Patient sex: M
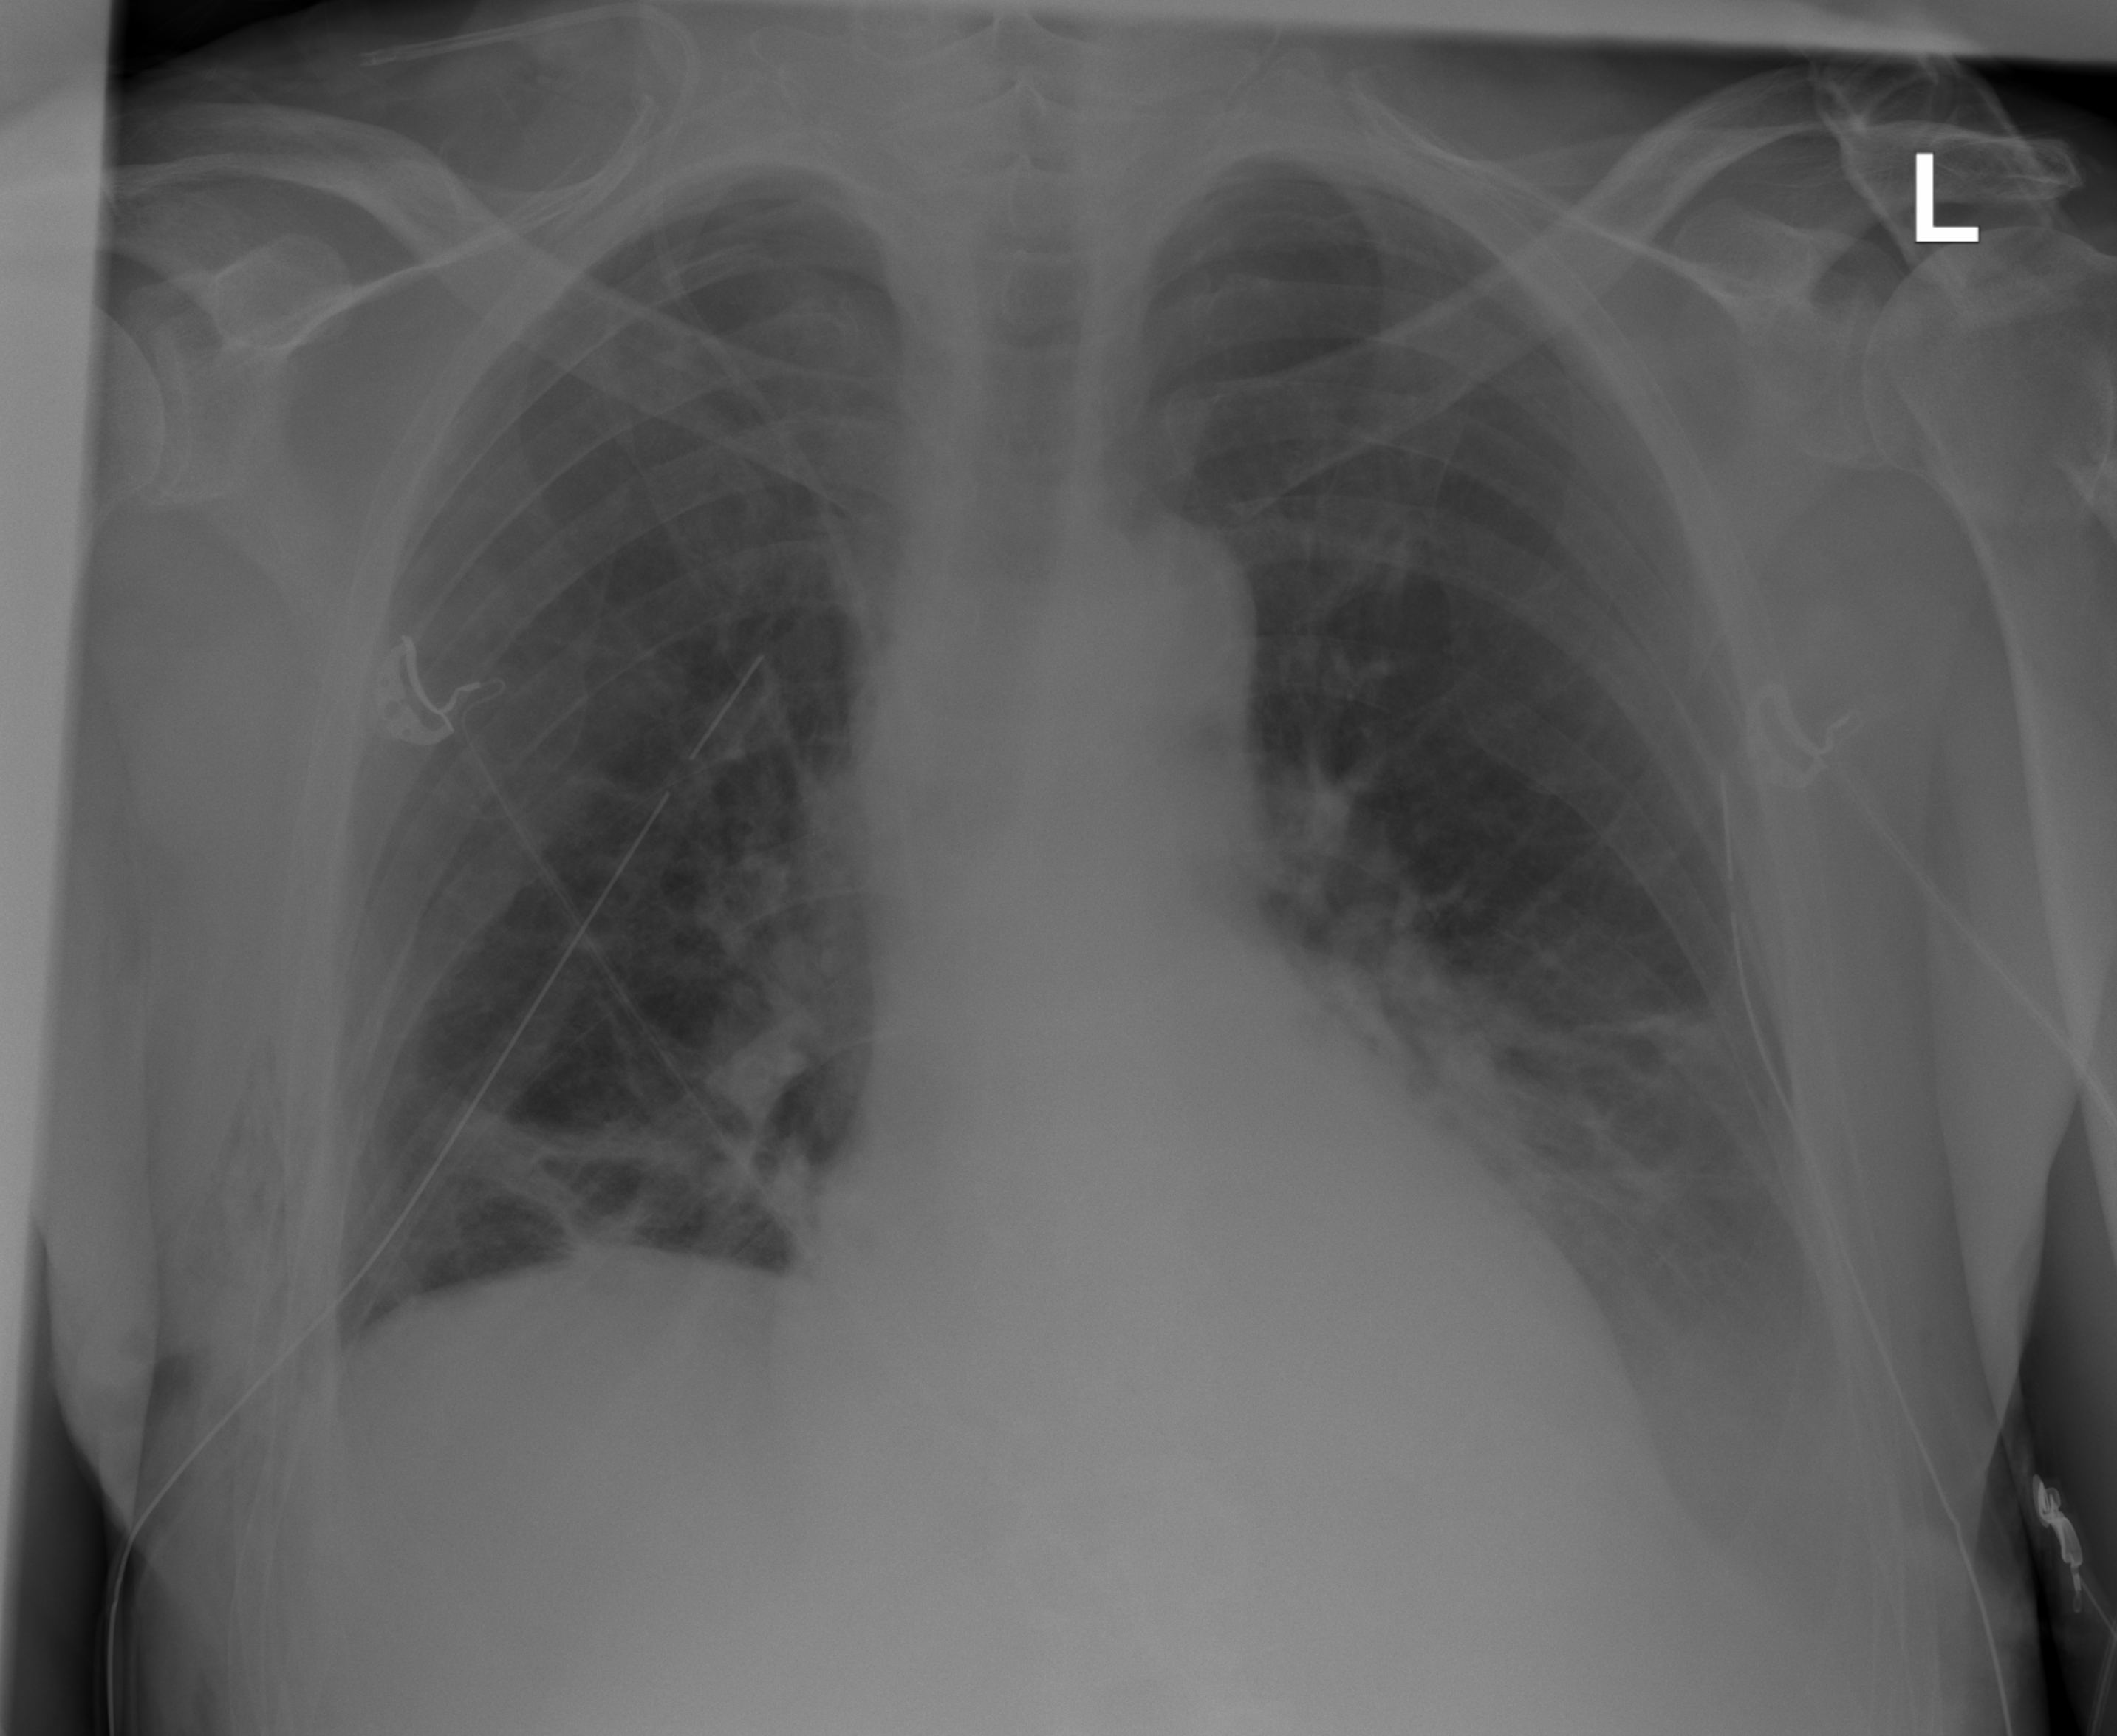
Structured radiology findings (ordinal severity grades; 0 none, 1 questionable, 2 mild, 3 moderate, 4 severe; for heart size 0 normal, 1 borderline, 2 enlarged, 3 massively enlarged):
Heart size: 2
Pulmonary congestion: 0
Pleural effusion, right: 0
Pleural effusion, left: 2
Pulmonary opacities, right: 0
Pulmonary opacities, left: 0
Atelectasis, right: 2
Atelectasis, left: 2